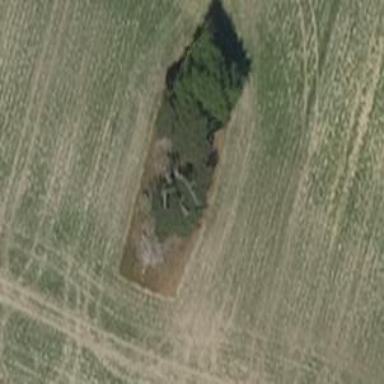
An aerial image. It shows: Evergreen broadleaved tree.